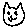
Label: cat